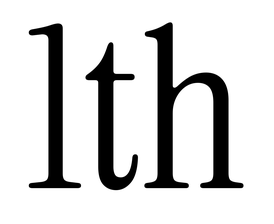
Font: InstrumentSerif-Regular